【题型】解答题　【知识点】解析几何　【难度】easy
已知圆心为$C$的圆经过点$A(-1,-5)$和$B(6,2)$，且圆心$C$在直线$l: x + 3y + 3 = 0$上。

(1) 求圆$C$的方程；

(2) 若过定点$(0,2)$的直线$l'$被圆$C$所截得的弦长为$6$，求直线$l'$的方程。
【解答】
【答案】(1)$(x-3)^2+(y+2)^2=25$

(2)$y-2=0$或$24x-7y+14=0$。

【分析】（1）先求出线段$AB$的垂直平分线方程，然后与直线$l$联立方程组可求出圆心$C$的坐标，从而可求出圆的半径，进而可求出圆$C$的方程；

（2）先求出圆心$C$到直线$l'$的距离，然后判断出直线$l'$的斜率存在，设直线$l'$为$y-2=kx$，再利用点到直线的距离公式列方程求出$k$，从而可求出直线$l'$的方程。

【详解】（1）由题意得线段$AB$的中点坐标为$\left(\dfrac{5}{2},-\dfrac{3}{2}\right)$，直线$AB$的斜率为$k_{AB}=\dfrac{-5-2}{-1-6}=1$，

所以线段$AB$的垂直平分线方程为$y+\dfrac{3}{2}=-\left(x-\dfrac{5}{2}\right)$，即$x+y-1=0$，

由
\[
\begin{cases}
x+y-1=0 \\
x+3y+3=0
\end{cases}
\]
得
\[
\begin{cases}
x=3 \\
y=-2
\end{cases}
\]
即$C(3,-2)$，

所以圆$C$的半径为$r=|CA|=\sqrt{4^2+3^2}=5$，

所以圆$C$的方程为$(x-3)^2+(y+2)^2=25$；

（2）因为直线$l'$被圆$C$所截得的弦长为$6$，

所以圆心$C$到直线$l'$的距离为$\sqrt{5^2-3^2}=4$，

当直线$l'$的斜率不存在时，直线$l'$为$x=0$，则圆心$C(3,-2)$到直线$l'$的距离为$3$，不合题意，

所以直线$l'$的斜率存在，设直线$l'$为$y-2=kx$，即$kx-y+2=0$，

则$\dfrac{|3k+2+2|}{\sqrt{k^2+1}}=4$，化简整理得$7k^2-24k=0$，解得$k=0$或$k=\dfrac{24}{7}$，

所以直线$l'$为$y-2=0$或$24x-7y+14=0$。
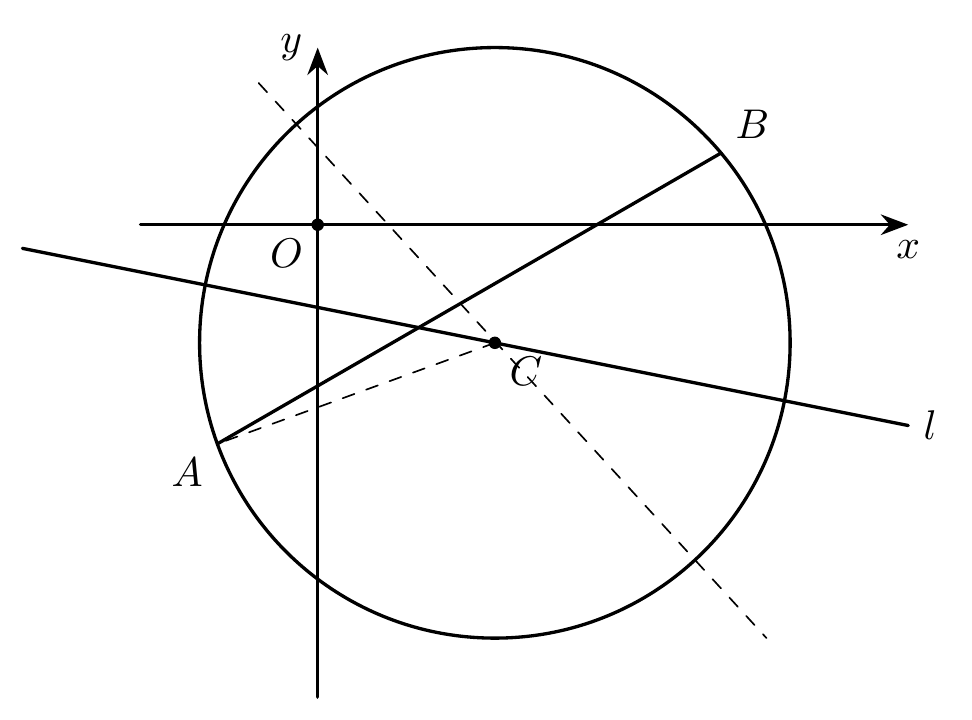